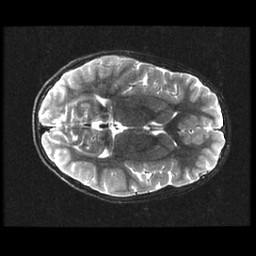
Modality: T2w
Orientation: axial
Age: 9
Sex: female
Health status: ill
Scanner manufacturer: ge
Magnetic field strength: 3 T
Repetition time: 7.5 s
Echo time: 0.1015 s